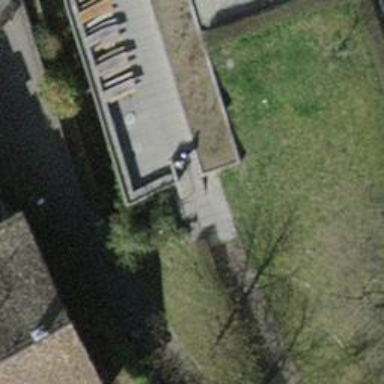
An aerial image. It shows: Set of steps made of paving stones.